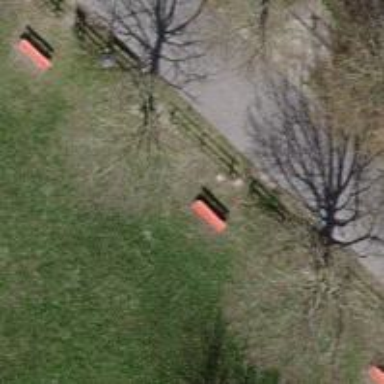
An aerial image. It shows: Red bench.